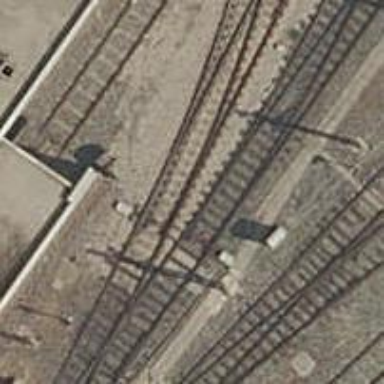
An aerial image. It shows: Railway switch.